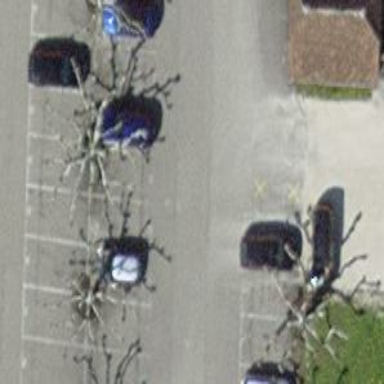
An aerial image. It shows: Parking aisle designated as service road.